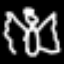
Label: angel